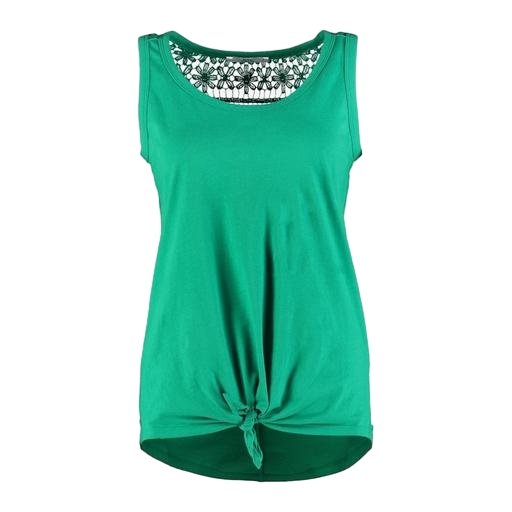
green knot front tee, green layered lace-trim tank top, green tank top, white background